Interaction volume radius: 10 \u00c5
Interaction volume height: 25 \u00c5
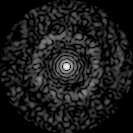
Disorder parameter: 0.8246